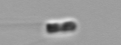
Label: Chaetoceros_subtilis